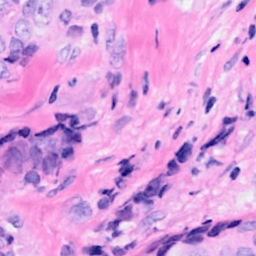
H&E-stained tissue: Breast